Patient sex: M
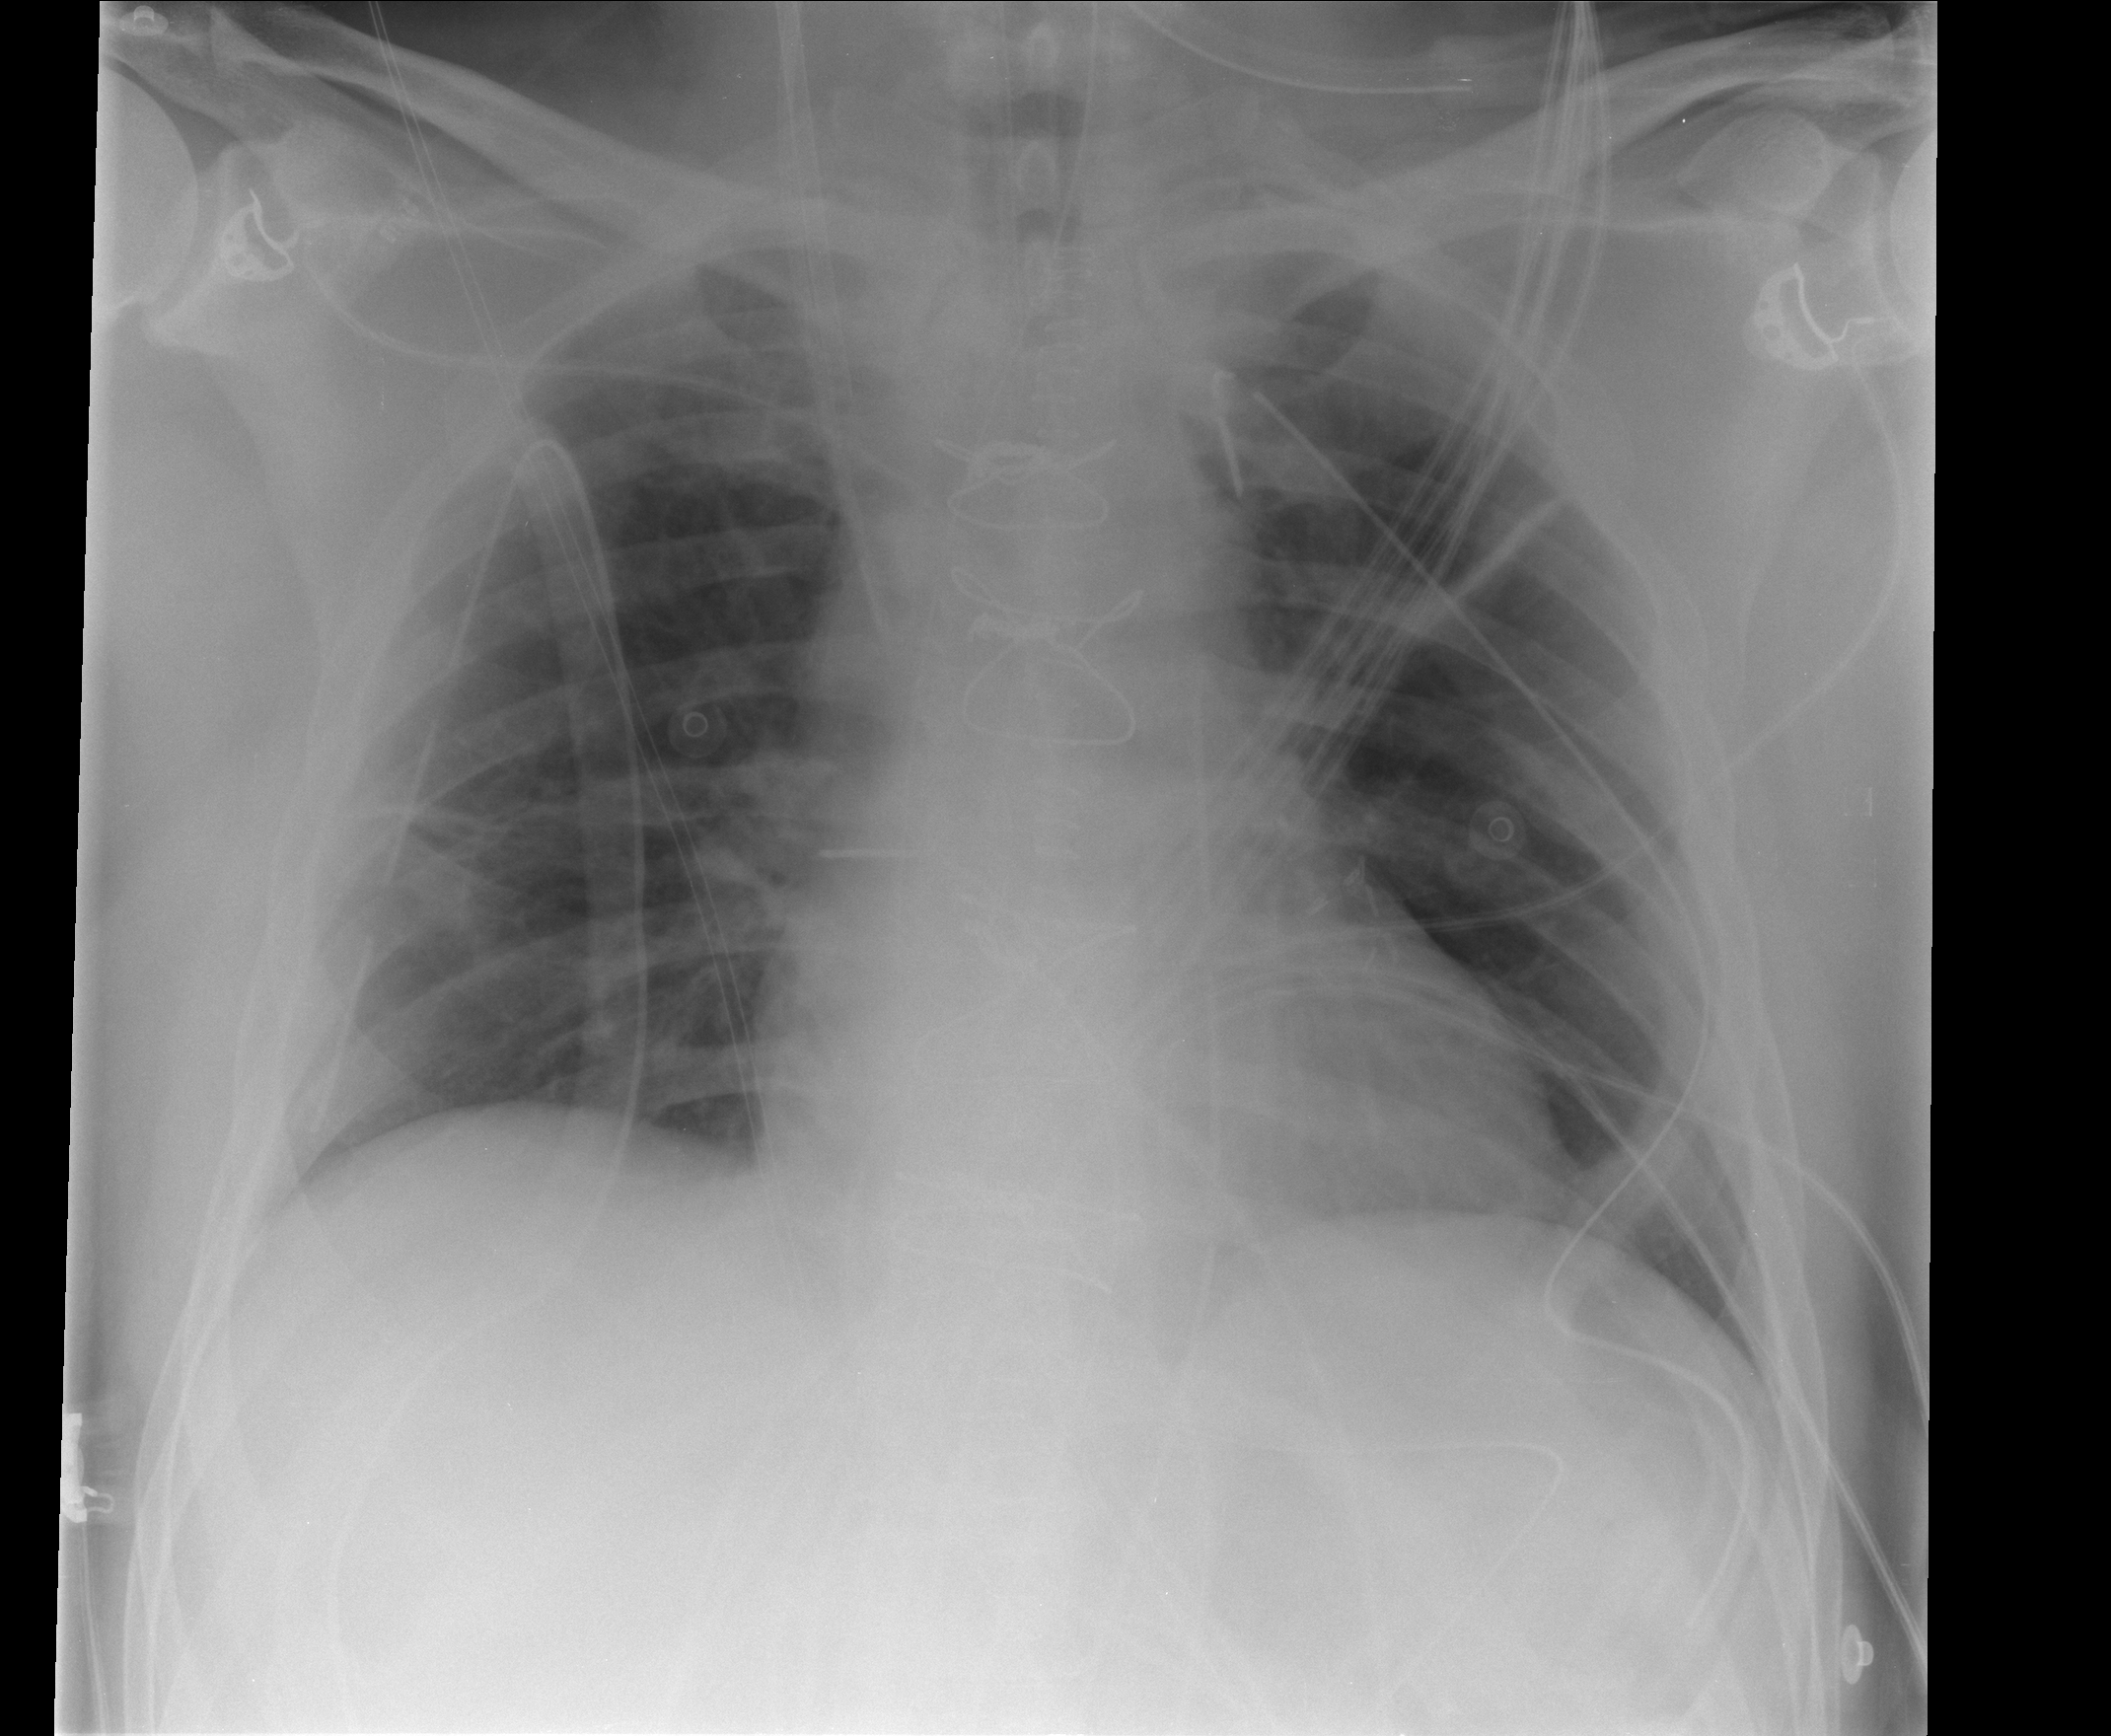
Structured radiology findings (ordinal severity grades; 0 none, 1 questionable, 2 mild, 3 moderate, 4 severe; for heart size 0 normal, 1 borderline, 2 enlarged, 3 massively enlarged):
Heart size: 2
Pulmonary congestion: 0
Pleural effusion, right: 0
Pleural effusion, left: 0
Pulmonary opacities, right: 0
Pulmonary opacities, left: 0
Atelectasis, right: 2
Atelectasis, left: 2